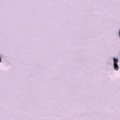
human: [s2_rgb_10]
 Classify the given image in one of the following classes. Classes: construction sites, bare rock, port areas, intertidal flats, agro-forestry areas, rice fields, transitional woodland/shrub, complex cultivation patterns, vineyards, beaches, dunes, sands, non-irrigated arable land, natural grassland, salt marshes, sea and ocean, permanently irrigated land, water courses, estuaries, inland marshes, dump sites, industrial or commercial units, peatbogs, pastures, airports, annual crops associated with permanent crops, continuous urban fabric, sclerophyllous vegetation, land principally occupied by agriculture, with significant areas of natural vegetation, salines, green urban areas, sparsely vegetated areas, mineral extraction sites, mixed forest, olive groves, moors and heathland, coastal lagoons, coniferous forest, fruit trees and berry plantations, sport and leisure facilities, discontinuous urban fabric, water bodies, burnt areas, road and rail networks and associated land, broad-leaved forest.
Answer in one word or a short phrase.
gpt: sea and ocean